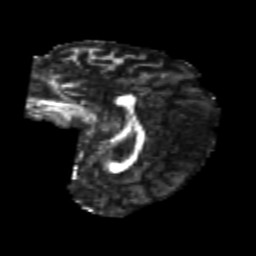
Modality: FA
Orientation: sagittal
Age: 25
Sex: female
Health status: healthy
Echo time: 0.074 s